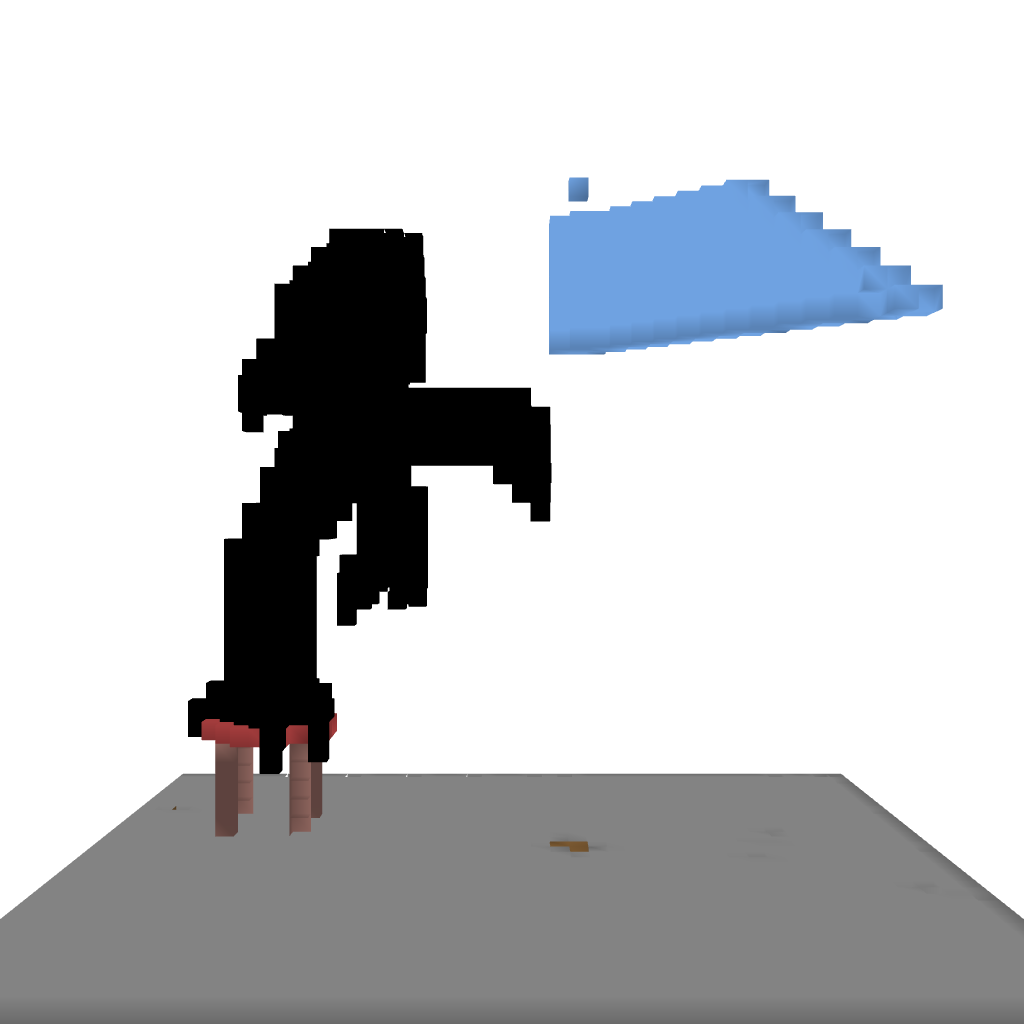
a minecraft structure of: Grim Reaper - By Cybersneeze bad low quality